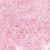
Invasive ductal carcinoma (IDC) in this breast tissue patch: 0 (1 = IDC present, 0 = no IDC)